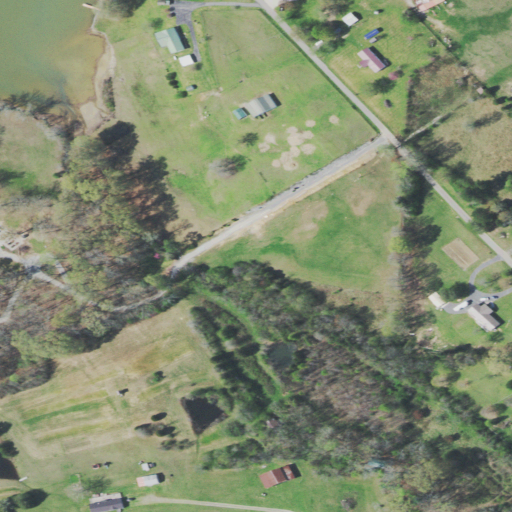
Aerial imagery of valley in Tennessee named Mans Hollow containing pasture, deciduous forest, low intensity development, open water, open development, medium intensity development, and mixed forest